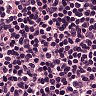
Metastatic tissue present: no